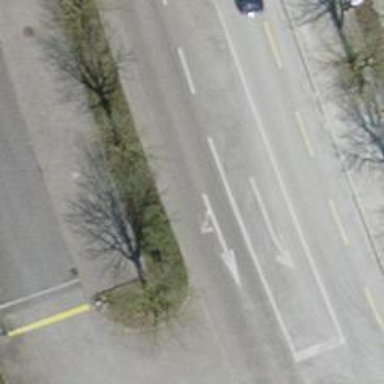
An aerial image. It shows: Residential road with asphalt surface. There is designated cycling lane on the left side.